Question: I found a weird white space on 'UITableView' for (iOS 8) on Xcode 6 GM. I have tried to set the 'SeparatorInset' from both storyboard and also the code, but the white space is till there.
The following code works on iOS 7 but not on iOS 8 (iPhone 6 simulator).
'''
-(void)tableView:(UITableView *)tableView willDisplayCell:(UITableViewCell *)cell forRowAtIndexPath:(NSIndexPath *)indexPath{
if ([tableView respondsToSelector:@selector(setSeparatorInset:)]) {
[tableView setSeparatorInset:UIEdgeInsetsZero];
}
}
'''
I attached screenshot below:

I am using AutoLayout by the way. I hope someone can show me a way to remove the weird white space on the 'TableView'.
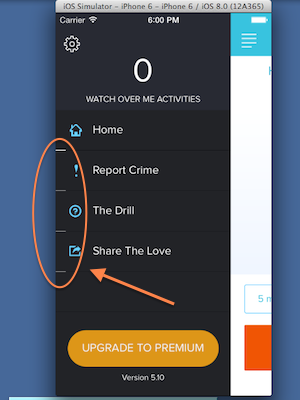
Answer: Thanks Student for pointing me to the right direction with the comment ";" This line of code will only work on iOS 8 because is only available from iOS 8. If I run the same code on iOS 7, it will crash.
> '''
@property(nonatomic) UIEdgeInsets layoutMargins
Description The default spacing to use when laying out content in the view.
Availability iOS (8.0 and later)
Declared In UIView.h
Reference UIView Class Reference
'''

Below is the right answer to solve this weird white space by setting the 'tableview layoutMargins' and 'cell layoutMargins' as 'UIEdgeInsetsZero' if it exists (for iOS 8). And it will not crash on iOS 7 as well.
'''
-(void)tableView:(UITableView *)tableView willDisplayCell:(UITableViewCell *)cell forRowAtIndexPath:(NSIndexPath *)indexPath{
if ([tableView respondsToSelector:@selector(setSeparatorInset:)]) {
[tableView setSeparatorInset:UIEdgeInsetsZero];
}
if ([tableView respondsToSelector:@selector(setLayoutMargins:)]) {
[tableView setLayoutMargins:UIEdgeInsetsZero];
}
if ([cell respondsToSelector:@selector(setLayoutMargins:)]) {
[cell setLayoutMargins:UIEdgeInsetsZero];
}
}
'''
See the screen shot below:-